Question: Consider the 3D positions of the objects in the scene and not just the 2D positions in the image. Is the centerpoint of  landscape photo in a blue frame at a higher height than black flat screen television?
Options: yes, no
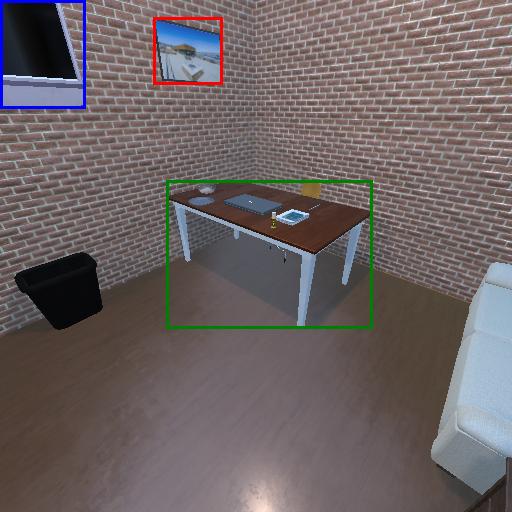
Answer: yes